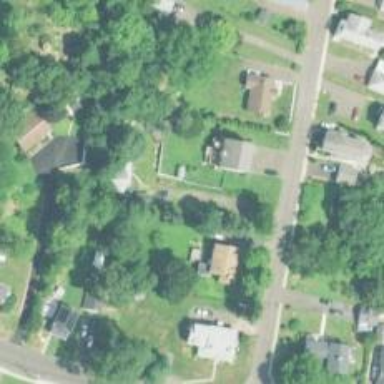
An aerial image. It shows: Residential driveway used as service road.